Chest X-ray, PA view. Patient: 21 years old, sex M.
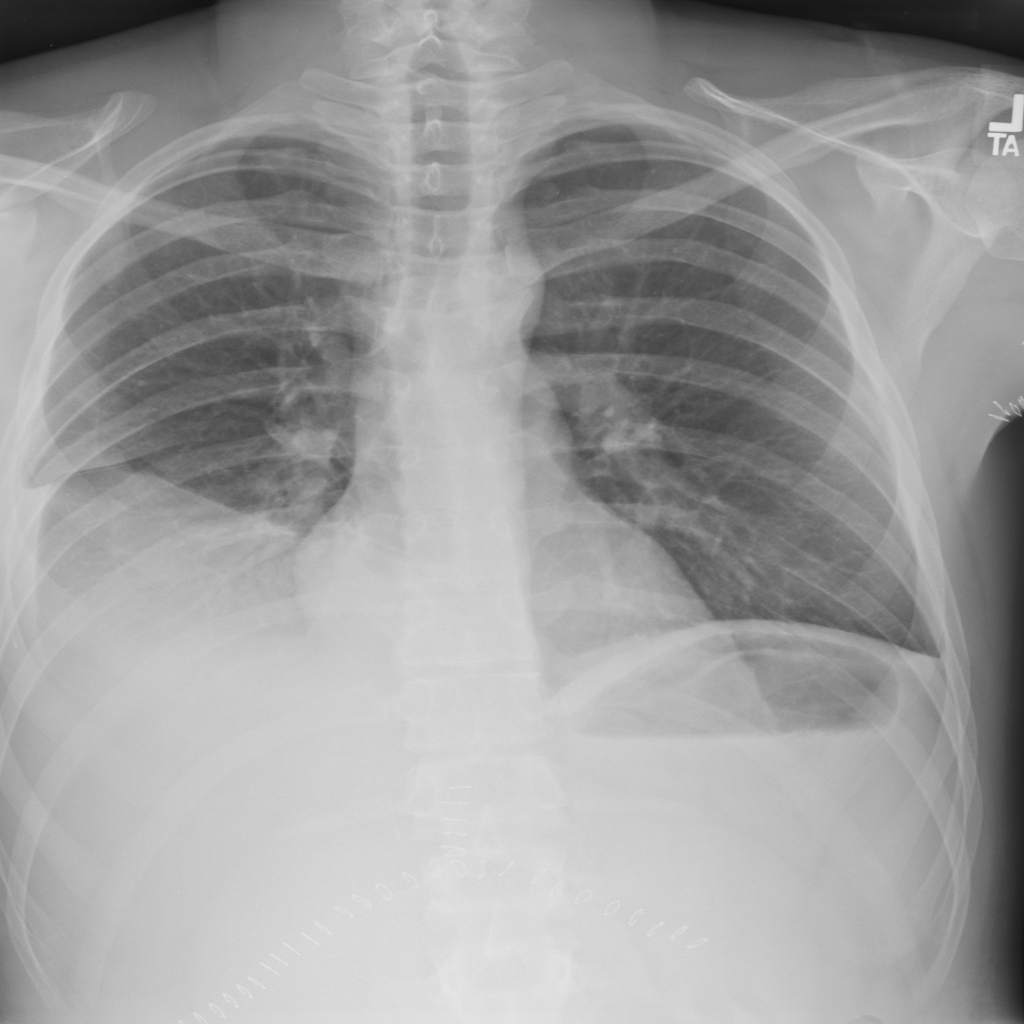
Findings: Effusion